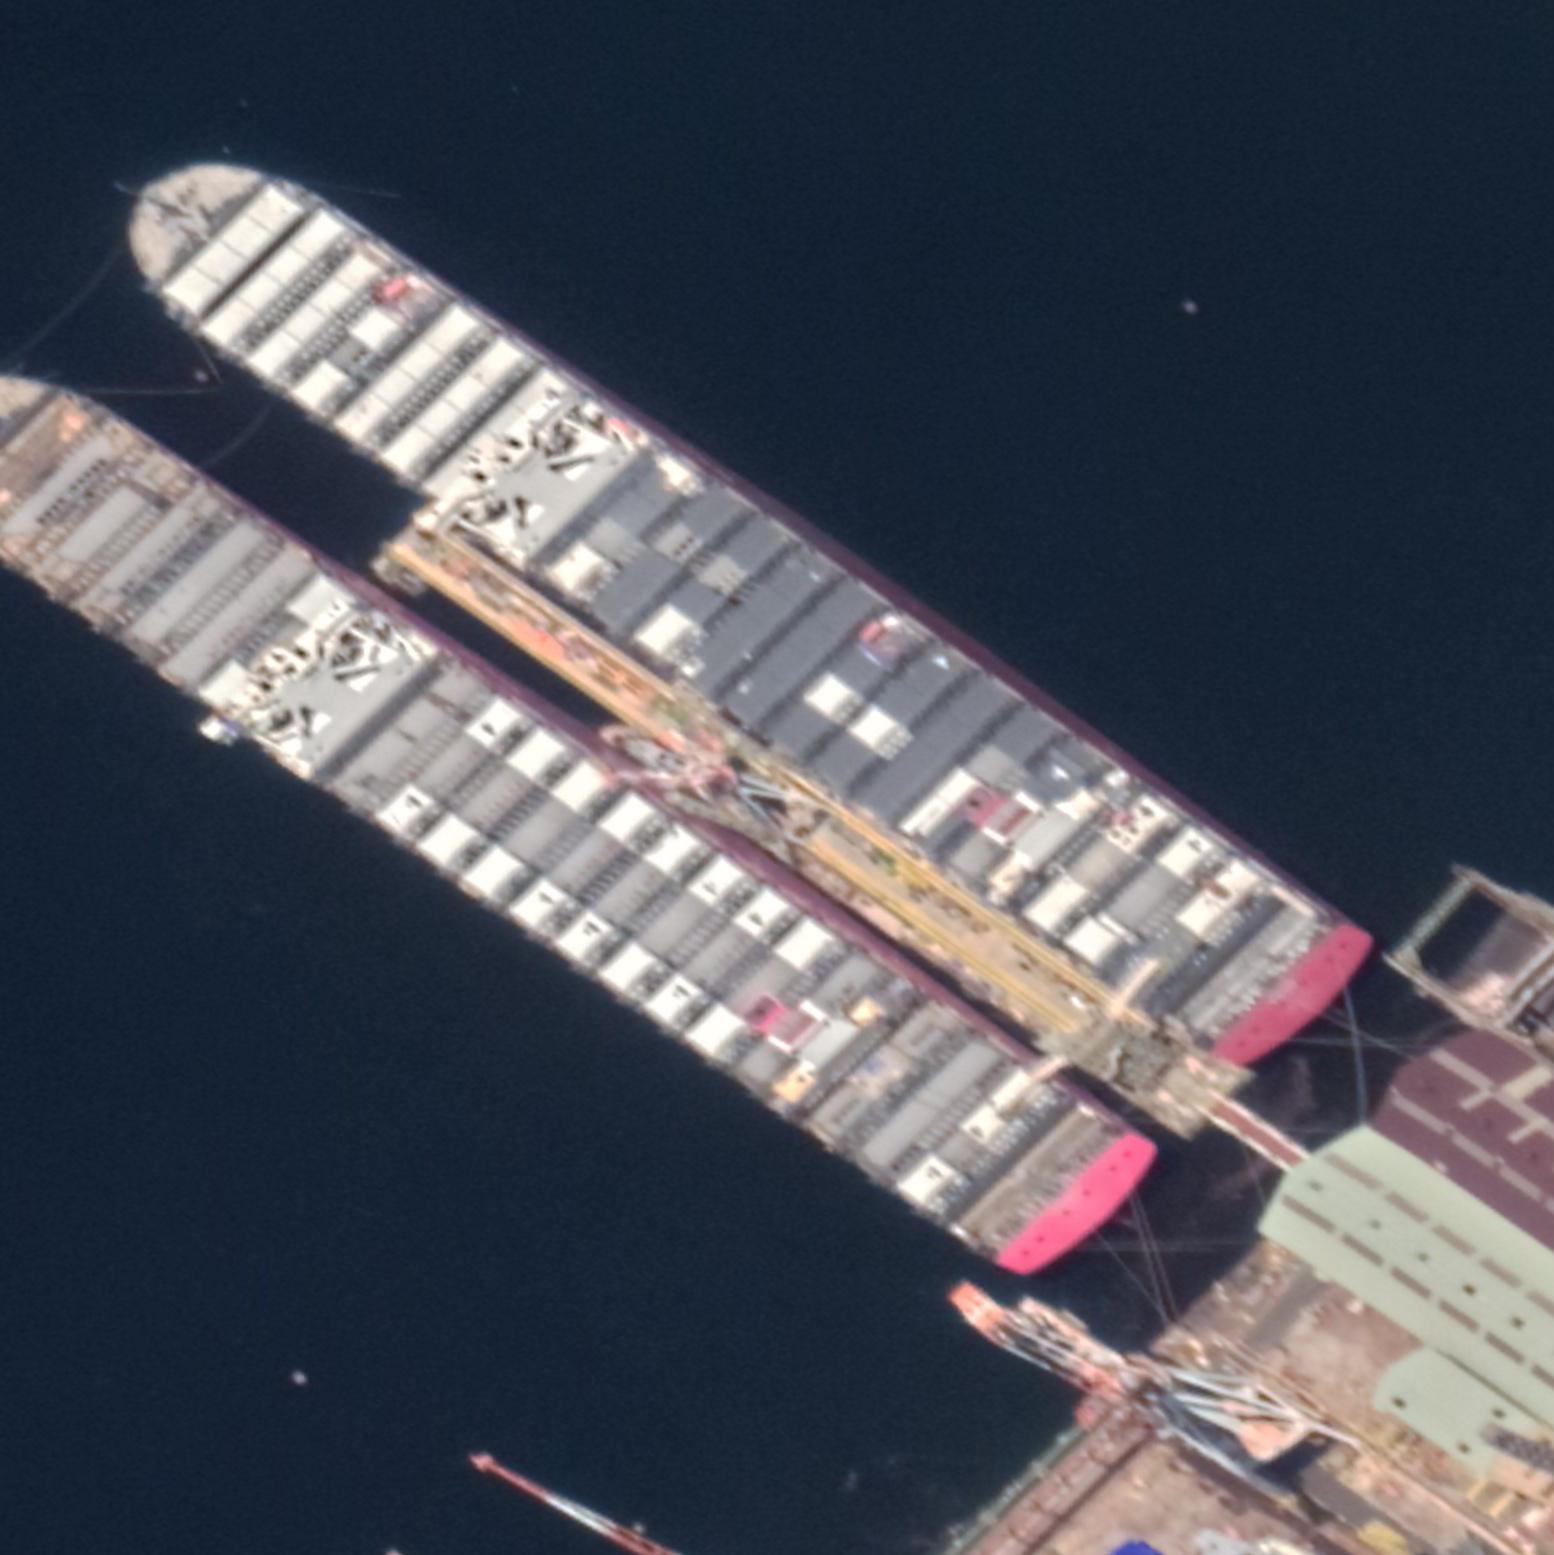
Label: civil